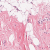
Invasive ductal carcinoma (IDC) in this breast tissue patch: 0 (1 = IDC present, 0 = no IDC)